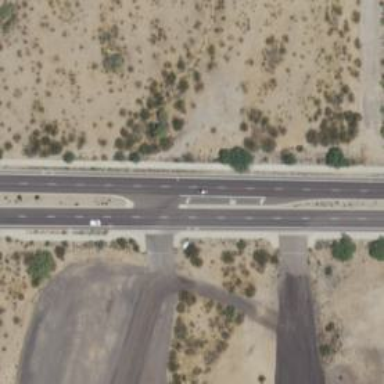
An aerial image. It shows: Tertiary link road with asphalt surface.